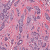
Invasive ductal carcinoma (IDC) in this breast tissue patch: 1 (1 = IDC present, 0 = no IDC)